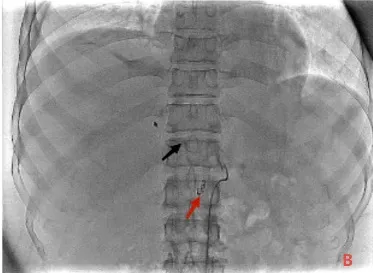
Comparison of DSA images before and after treatment and implantation of an arterial infusion port. Panel (B) shows the position of the tip of the intrahepatic catheter at the port of arterial infusion (black arrow). In order to alleviate the adverse reactions after infusion, the gastroduodenal artery was selectively embolized with a spring ring (red arrow).
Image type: radiology (x_ray)